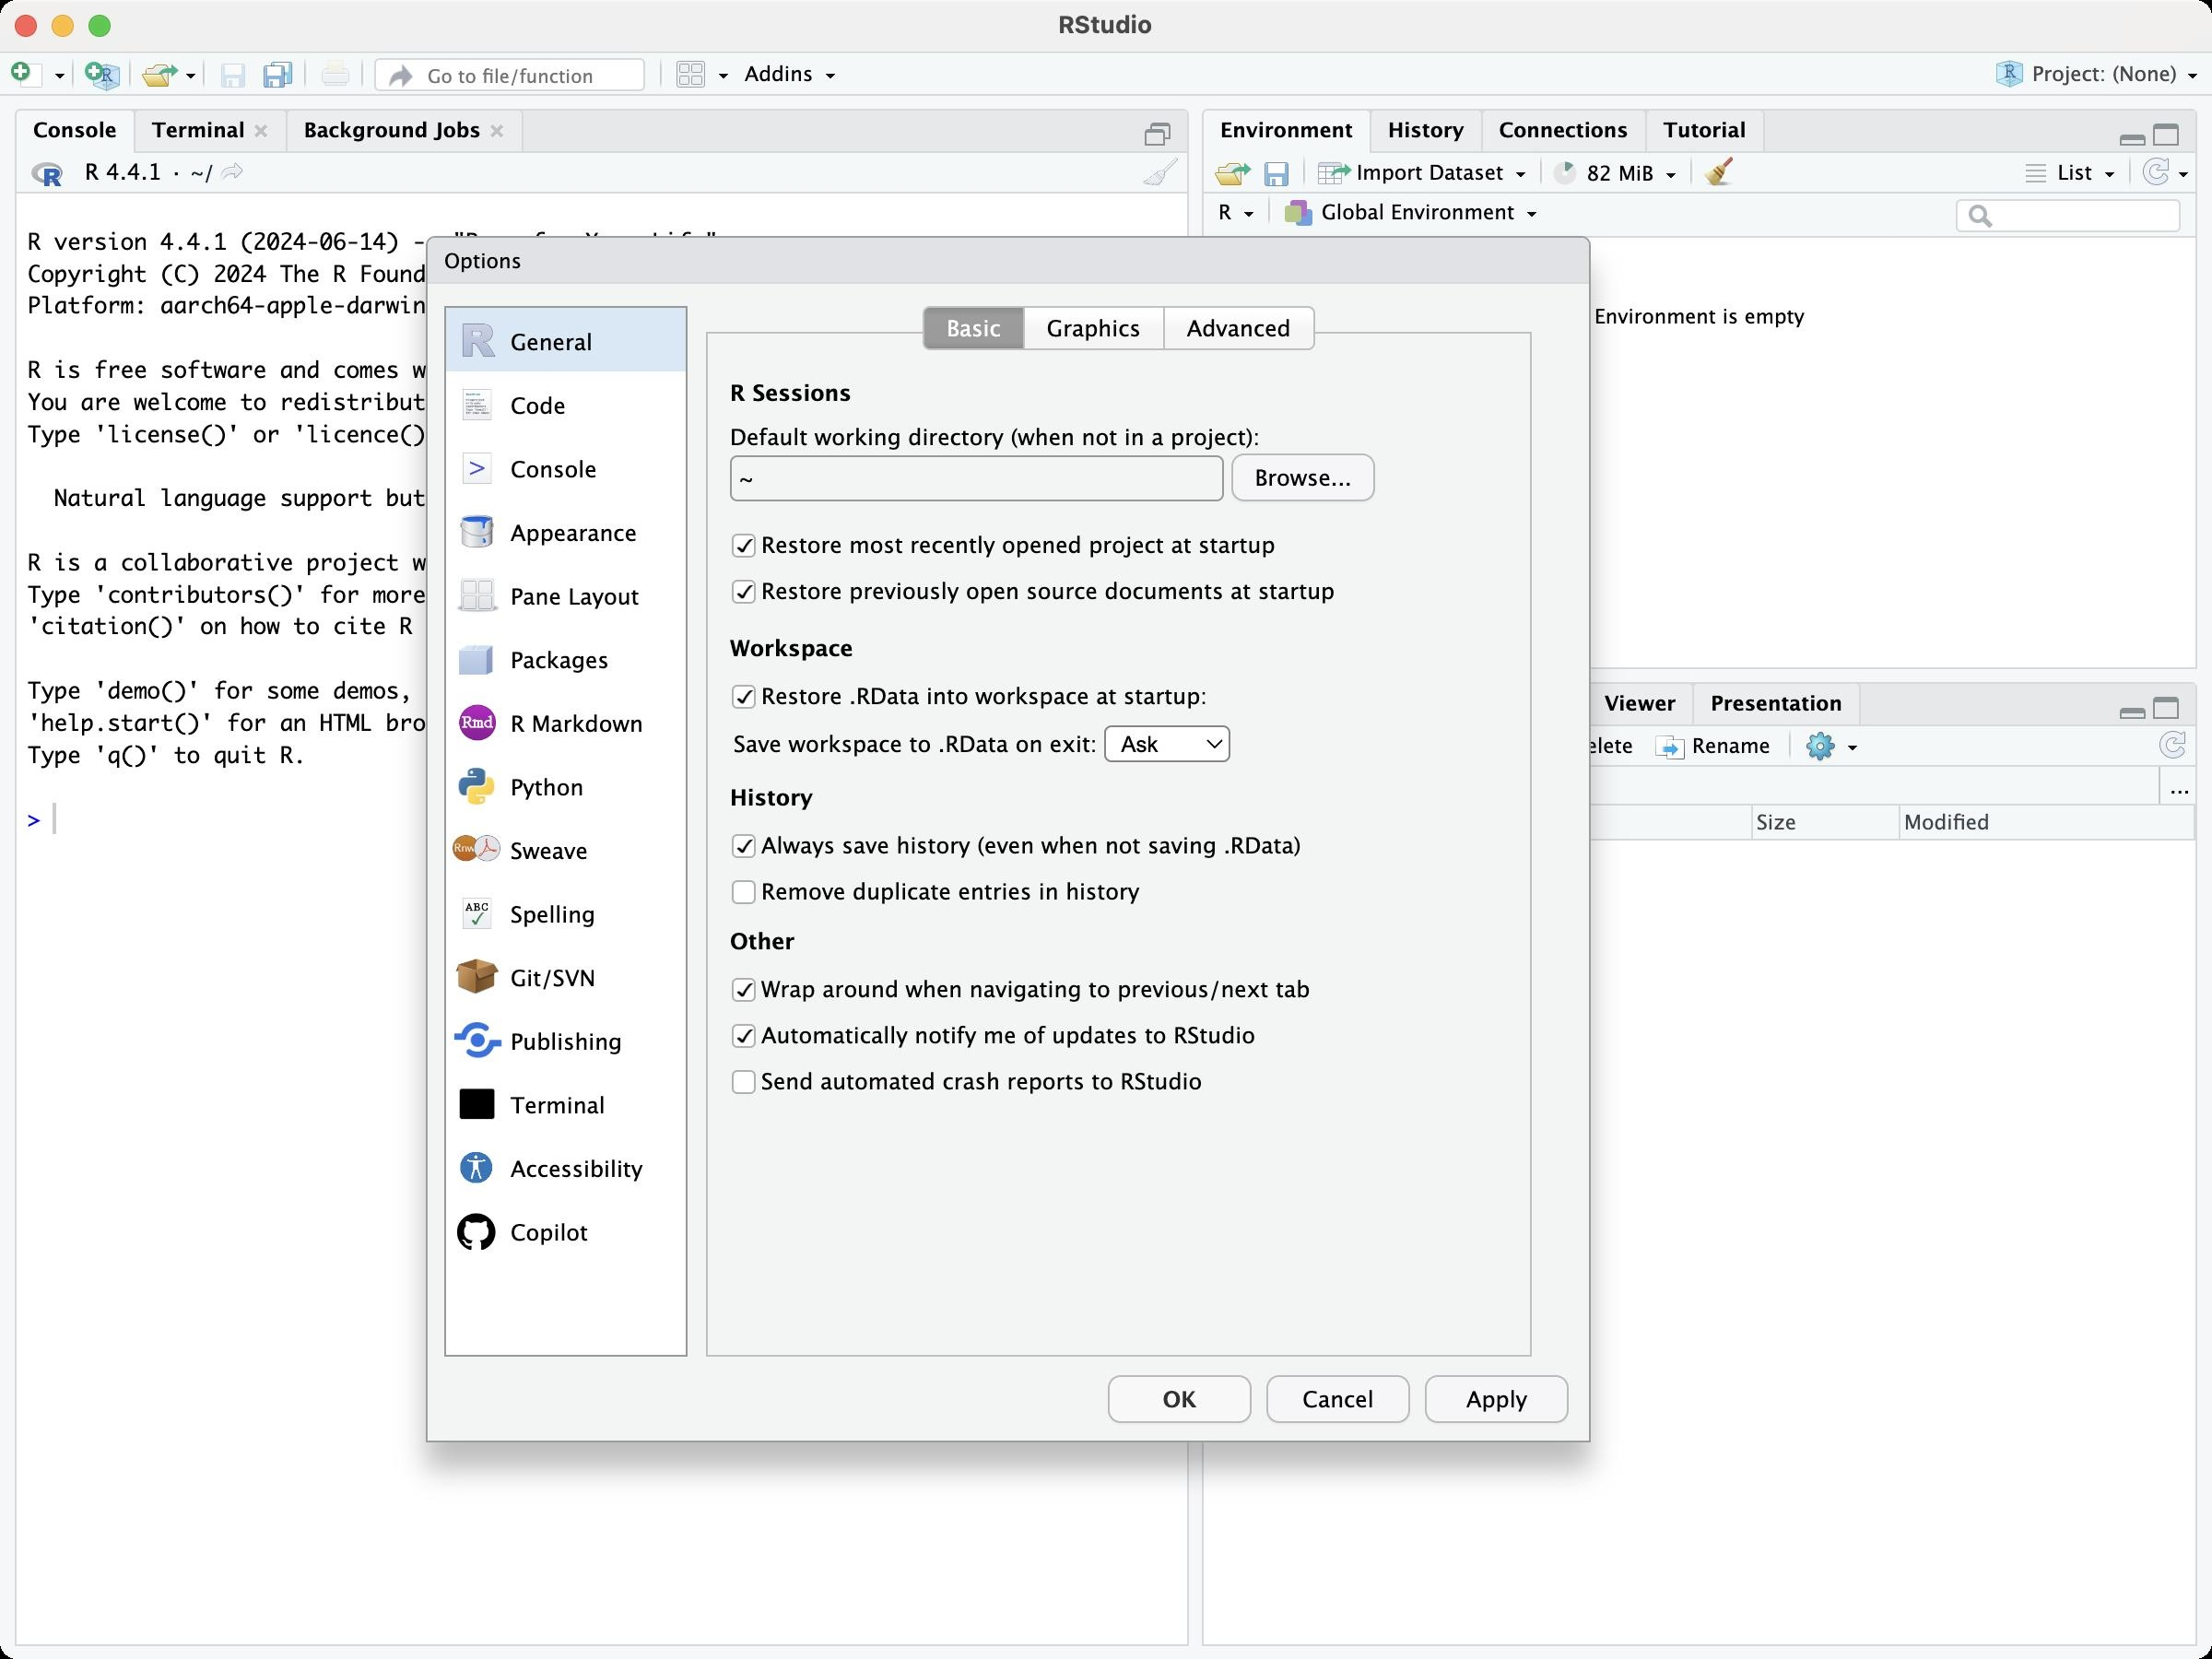
Accessibility tree:
{"name": "RStudio", "role": "AXWindow", "description": null, "role_description": "звичайне вікно", "value": null, "position": "87.00;133.00", "size": "1200;900", "children": [{"name": "", "role": "AXGroup", "description": "", "role_description": "група", "value": "", "position": "0.00;28.00", "size": "1200;872", "children": [{"name": "", "role": "AXGroup", "description": "", "role_description": "група", "value": "", "position": "0.00;28.00", "size": "1200;872", "children": [{"name": "", "role": "AXGroup", "description": "", "role_description": "група", "value": "", "position": "0.00;28.00", "size": "1200;872", "children": [{"name": "", "role": "AXGroup", "description": "", "role_description": "група", "value": "", "position": "0.00;28.00", "size": "1200;872", "children": []}]}]}]}, {"name": null, "role": "AXButton", "description": null, "role_description": "кнопка закривання", "value": null, "position": "7.00;6.00", "size": "14;16", "children": []}, {"name": null, "role": "AXButton", "description": null, "role_description": "кнопка повноекранного режиму", "value": null, "position": "47.00;6.00", "size": "14;16", "children": [{"name": null, "role": "AXGroup", "description": null, "role_description": "група", "value": null, "position": "47.00;6.00", "size": "14;16", "children": [{"name": null, "role": "AXGroup", "description": null, "role_description": "група", "value": null, "position": "47.00;6.00", "size": "14;16", "children": []}]}]}, {"name": null, "role": "AXButton", "description": null, "role_description": "кнопка згортання", "value": null, "position": "27.00;6.00", "size": "14;16", "children": []}]}